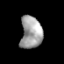
Tissue: prostate
Cell type: Epithelial cells
Senescence score: 0.3594
Nuclear area (px): 680
Mean DAPI intensity: 160.584